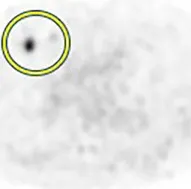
Comparison between baseline imaging and on-treatment imaging. 68GaPSMA-PET at baseline.
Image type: radiology (pet)